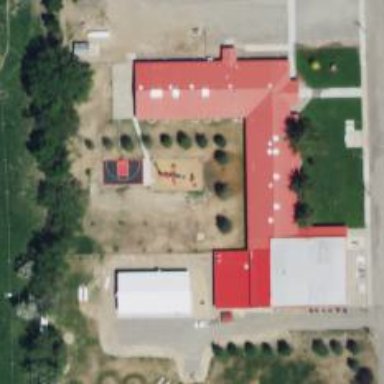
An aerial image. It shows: School.